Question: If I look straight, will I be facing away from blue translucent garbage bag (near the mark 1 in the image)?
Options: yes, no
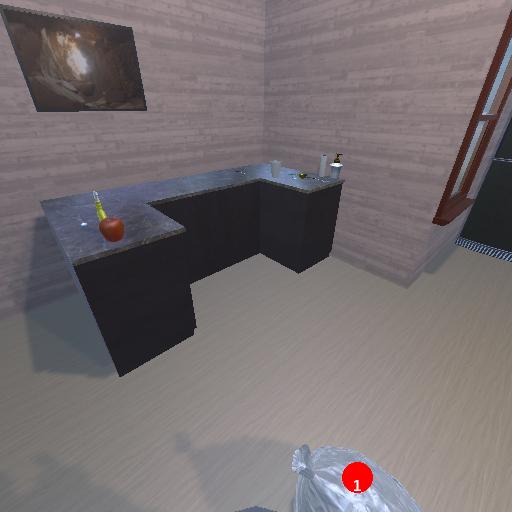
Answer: yes